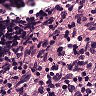
Metastatic tissue present: no